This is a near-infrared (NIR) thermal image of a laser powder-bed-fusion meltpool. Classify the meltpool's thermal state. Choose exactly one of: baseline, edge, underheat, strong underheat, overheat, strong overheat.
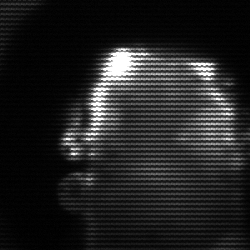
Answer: baseline